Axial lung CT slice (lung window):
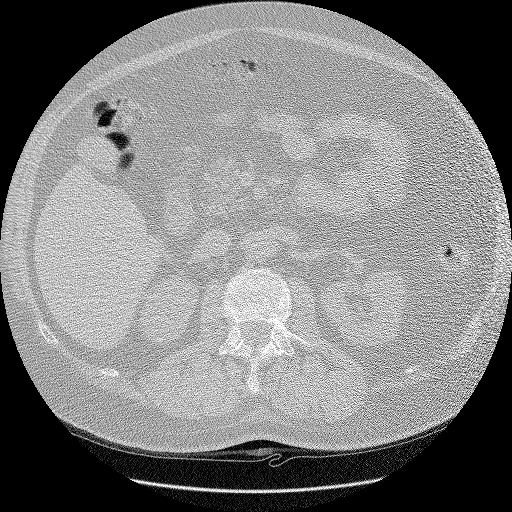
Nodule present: no